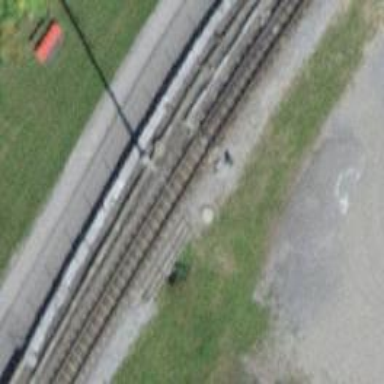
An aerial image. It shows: Railway switch.